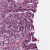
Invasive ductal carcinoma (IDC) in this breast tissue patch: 0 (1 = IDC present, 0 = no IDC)